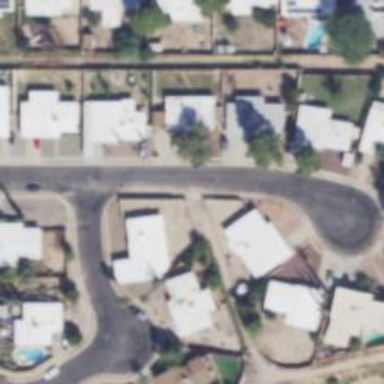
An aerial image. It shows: Alley classified as service road.